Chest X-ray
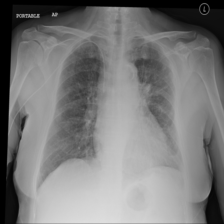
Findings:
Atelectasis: negative
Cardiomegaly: negative
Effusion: negative
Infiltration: negative
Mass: negative
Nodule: negative
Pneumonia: negative
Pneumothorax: negative
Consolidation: negative
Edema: positive
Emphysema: negative
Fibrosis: negative
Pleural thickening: negative
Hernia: negative